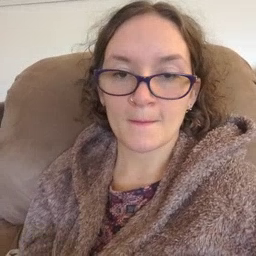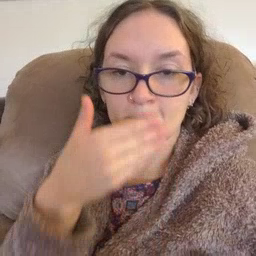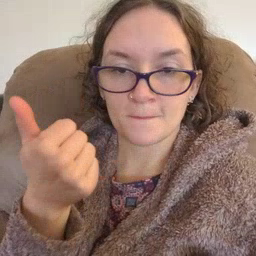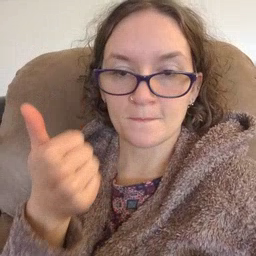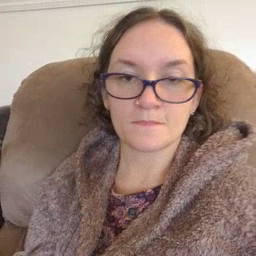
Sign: better